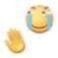
Label: emoji